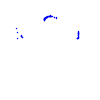
Particle: pion